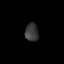
Tissue: skin
Cell type: Epithelial cells
Senescence score: 0.2695
Nuclear area (px): 236
Mean DAPI intensity: 56.64